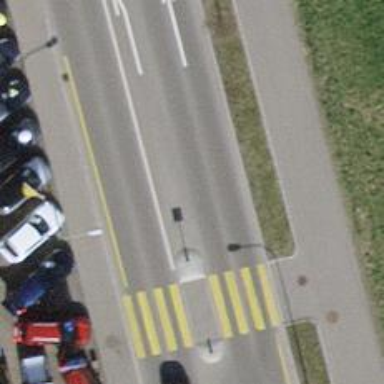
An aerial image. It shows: Asphalt road designated as primary highway with separate sidewalks and cycle paths.